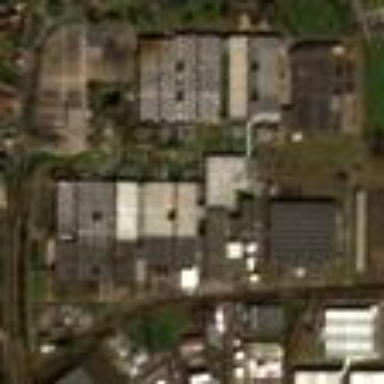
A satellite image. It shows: Industrial area with factory.